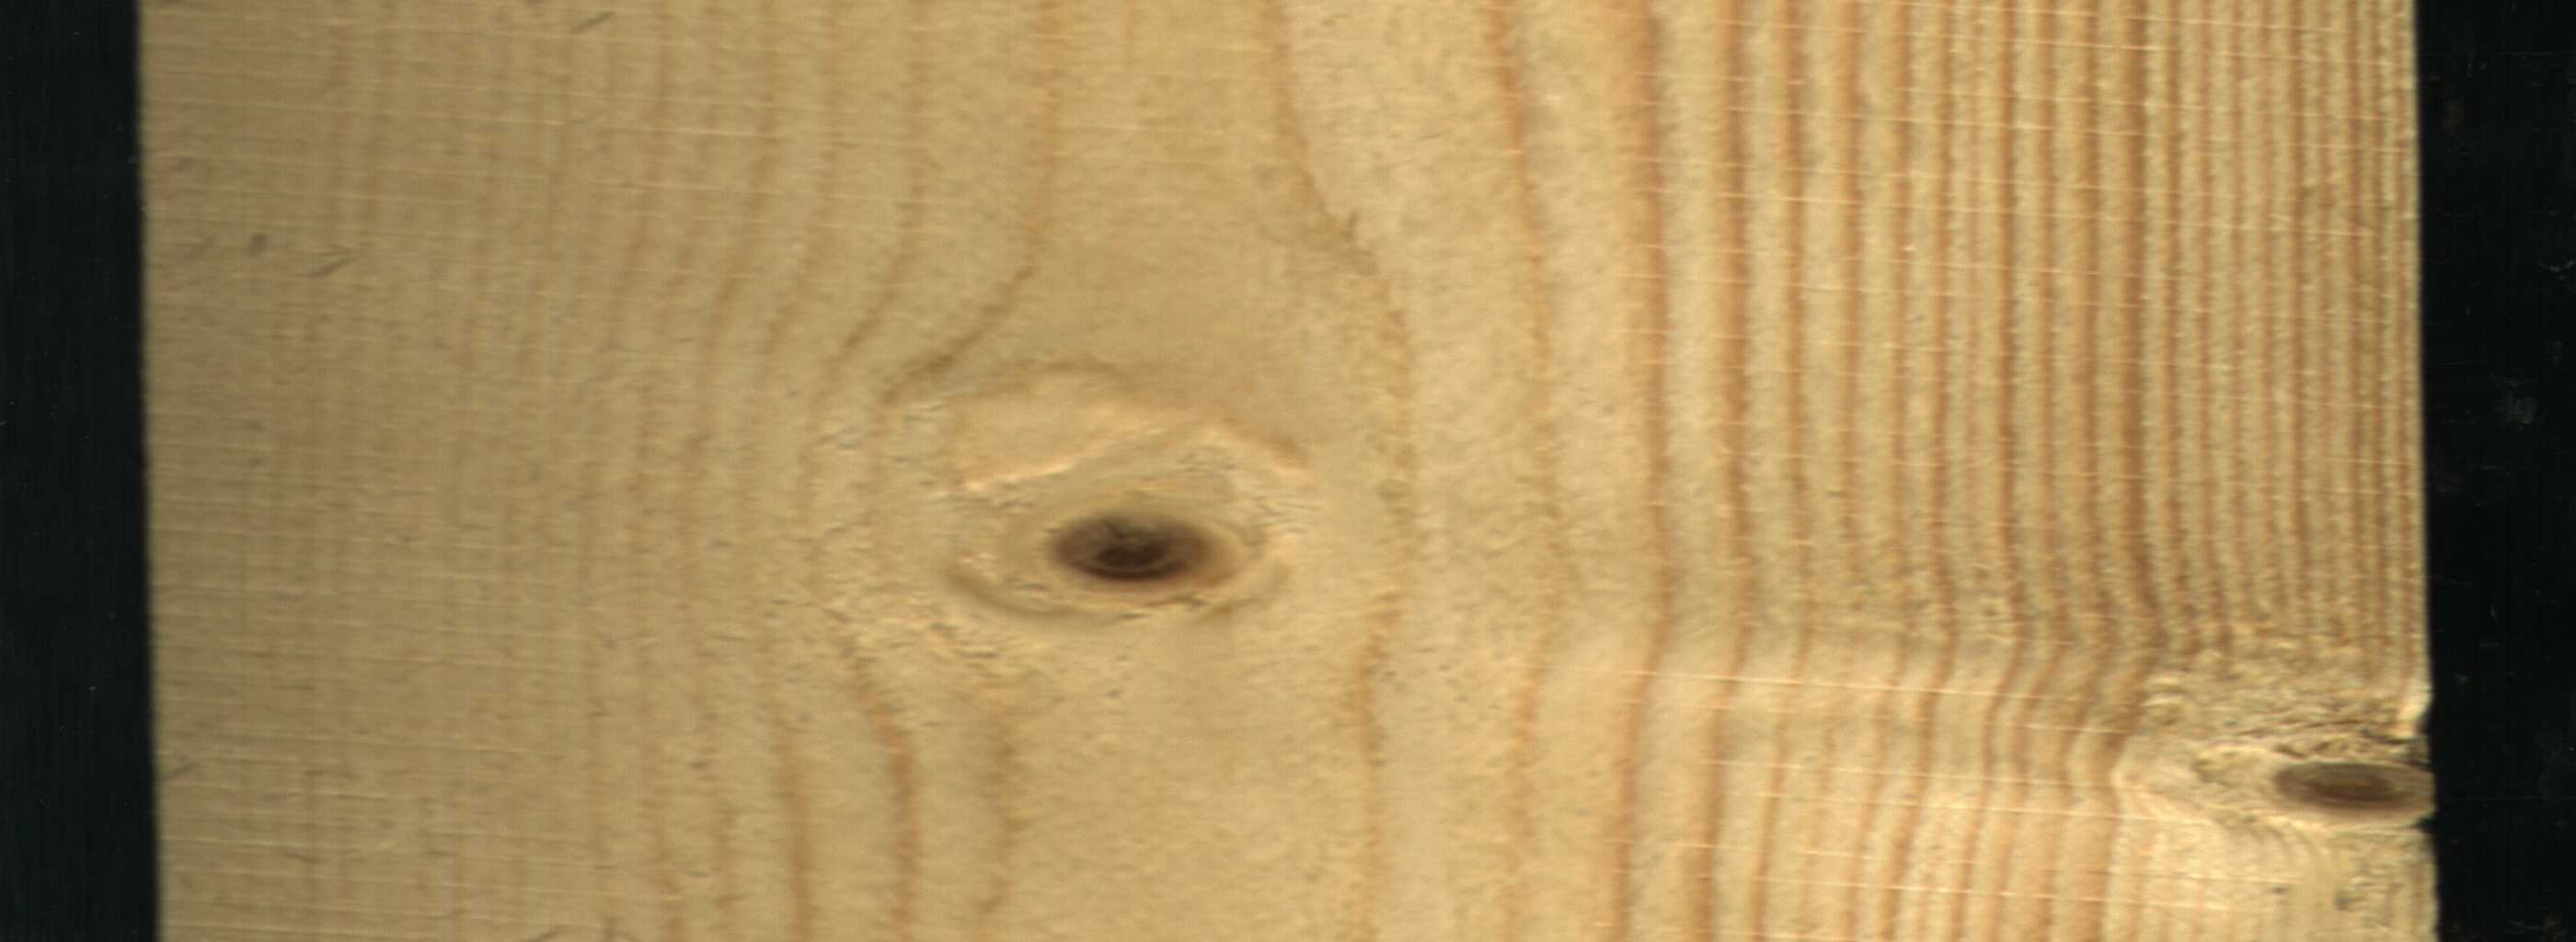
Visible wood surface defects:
Live_Knot
Live_Knot